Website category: sports
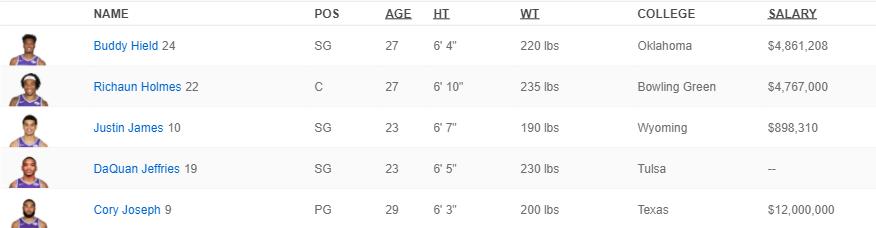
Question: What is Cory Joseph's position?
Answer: PG

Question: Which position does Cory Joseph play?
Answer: PG

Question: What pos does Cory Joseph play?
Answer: PG

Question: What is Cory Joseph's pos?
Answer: PG

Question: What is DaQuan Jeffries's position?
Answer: SG

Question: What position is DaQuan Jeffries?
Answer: SG

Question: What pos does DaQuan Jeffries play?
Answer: SG

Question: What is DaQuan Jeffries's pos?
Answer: SG

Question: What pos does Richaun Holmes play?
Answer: C

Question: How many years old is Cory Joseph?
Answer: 29

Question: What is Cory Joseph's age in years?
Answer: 29

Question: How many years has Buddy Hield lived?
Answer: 27

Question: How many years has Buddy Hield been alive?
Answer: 27

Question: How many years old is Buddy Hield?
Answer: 27

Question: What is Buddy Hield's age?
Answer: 27

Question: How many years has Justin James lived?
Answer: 23

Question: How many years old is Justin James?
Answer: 23

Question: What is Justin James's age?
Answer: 23

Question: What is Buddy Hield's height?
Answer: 6' 4"

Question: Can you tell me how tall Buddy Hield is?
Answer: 6' 4"

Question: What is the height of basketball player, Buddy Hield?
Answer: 6' 4"

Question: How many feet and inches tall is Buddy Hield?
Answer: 6' 4"

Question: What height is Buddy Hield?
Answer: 6' 4"

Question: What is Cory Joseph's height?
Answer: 6' 3"

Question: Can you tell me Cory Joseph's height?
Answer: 6' 3"

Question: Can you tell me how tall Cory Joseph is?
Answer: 6' 3"

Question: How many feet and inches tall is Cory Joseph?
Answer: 6' 3"

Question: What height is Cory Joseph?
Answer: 6' 3"

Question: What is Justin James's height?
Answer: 6' 7"

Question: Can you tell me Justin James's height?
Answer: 6' 7"

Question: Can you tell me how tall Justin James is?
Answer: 6' 7"

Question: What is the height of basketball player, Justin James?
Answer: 6' 7"

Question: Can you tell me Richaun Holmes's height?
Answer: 6' 10"

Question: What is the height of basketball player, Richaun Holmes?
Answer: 6' 10"

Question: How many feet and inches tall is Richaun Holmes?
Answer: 6' 10"

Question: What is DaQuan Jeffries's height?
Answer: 6' 5"

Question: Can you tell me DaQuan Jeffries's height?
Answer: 6' 5"

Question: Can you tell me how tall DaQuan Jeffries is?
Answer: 6' 5"

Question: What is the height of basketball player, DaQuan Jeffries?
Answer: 6' 5"

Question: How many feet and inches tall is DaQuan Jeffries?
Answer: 6' 5"

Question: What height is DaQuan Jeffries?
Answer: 6' 5"

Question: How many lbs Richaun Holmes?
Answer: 235 lbs

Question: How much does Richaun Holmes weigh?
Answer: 235 lbs

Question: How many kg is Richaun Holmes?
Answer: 235 lbs

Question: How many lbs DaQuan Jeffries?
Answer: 230 lbs

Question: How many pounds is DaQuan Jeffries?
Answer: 230 lbs

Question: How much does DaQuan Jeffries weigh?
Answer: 230 lbs

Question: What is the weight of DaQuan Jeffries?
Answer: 230 lbs

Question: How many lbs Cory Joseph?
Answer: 200 lbs

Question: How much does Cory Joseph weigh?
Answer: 200 lbs

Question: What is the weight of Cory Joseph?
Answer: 200 lbs

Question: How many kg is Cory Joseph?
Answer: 200 lbs

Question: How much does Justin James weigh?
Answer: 190 lbs

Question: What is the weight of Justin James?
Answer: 190 lbs

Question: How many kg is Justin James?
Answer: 190 lbs

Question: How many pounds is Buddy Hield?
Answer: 220 lbs

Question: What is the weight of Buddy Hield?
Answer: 220 lbs

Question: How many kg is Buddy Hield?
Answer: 220 lbs

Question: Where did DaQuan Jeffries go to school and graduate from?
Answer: Tulsa

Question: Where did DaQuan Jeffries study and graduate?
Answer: Tulsa

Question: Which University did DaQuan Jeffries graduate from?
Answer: Tulsa

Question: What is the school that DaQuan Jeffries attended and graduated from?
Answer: Tulsa

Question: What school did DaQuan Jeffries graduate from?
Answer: Tulsa

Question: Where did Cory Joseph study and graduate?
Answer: Texas